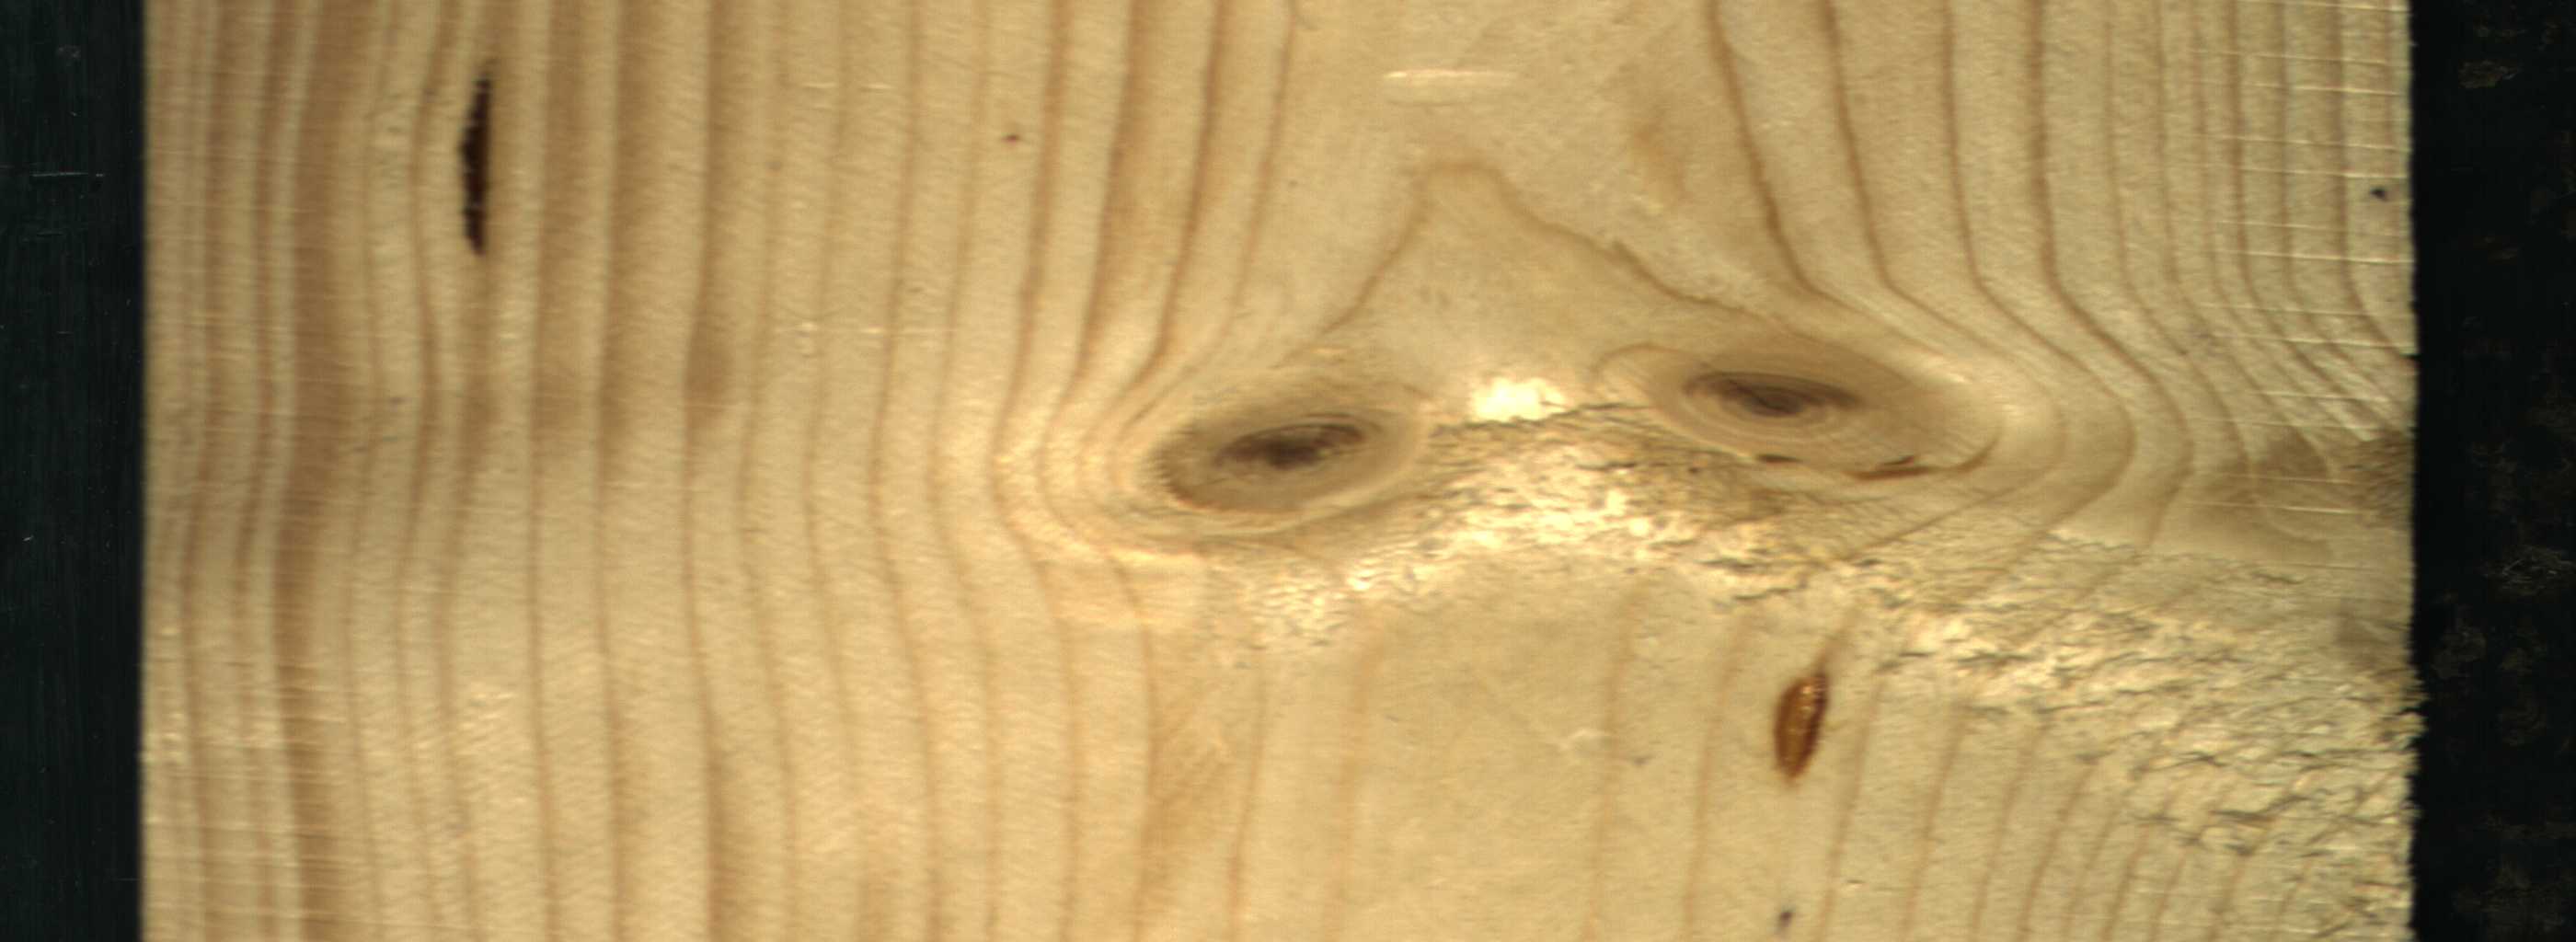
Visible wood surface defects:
resin
resin
Live_Knot
Live_Knot